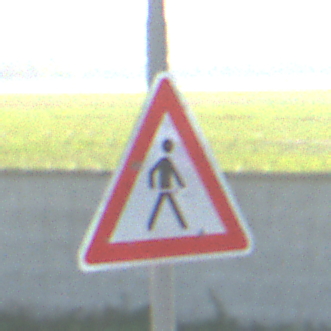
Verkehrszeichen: FussgaengerLinks
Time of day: MorningAfternoon
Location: Outdoor (Special)
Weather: Clear
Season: NotSpecified
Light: Natural